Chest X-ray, PA view. Patient: 52 years old, sex M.
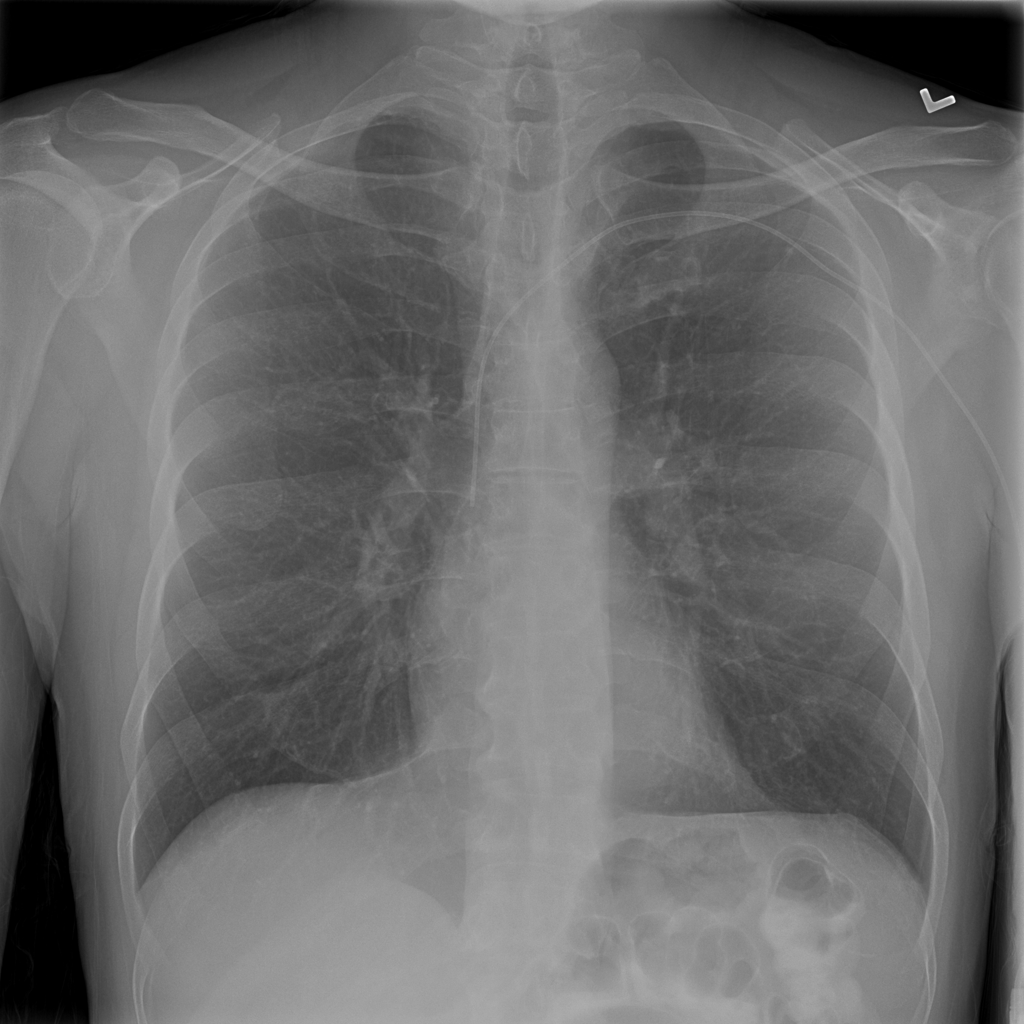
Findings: No Finding